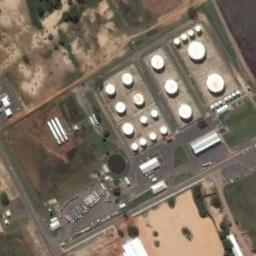
Label: storage tanks